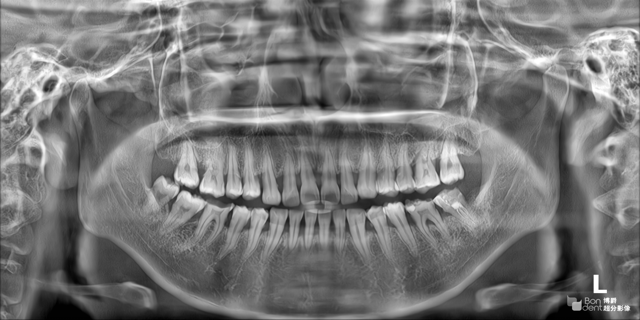
adult